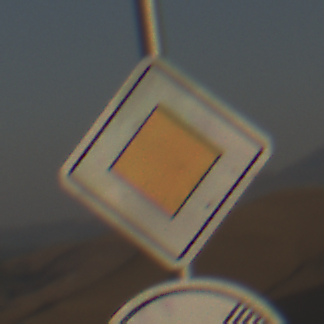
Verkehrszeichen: Vorfahrtsstrasse
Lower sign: EndeUeberholverbotKraftfahrzeuge
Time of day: SunriseSunset
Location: Outdoor (Nature)
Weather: Clear
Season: NotSpecified
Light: Natural